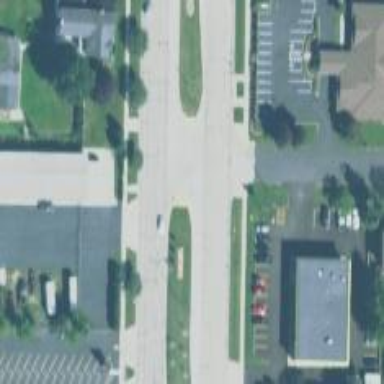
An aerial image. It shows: Unmarked crossing on the road.